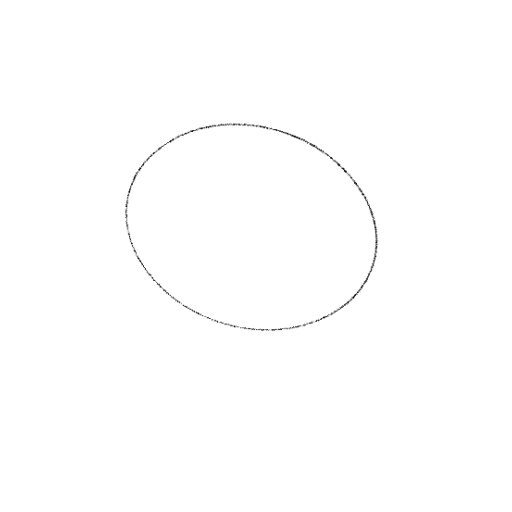
Crossing number: 0